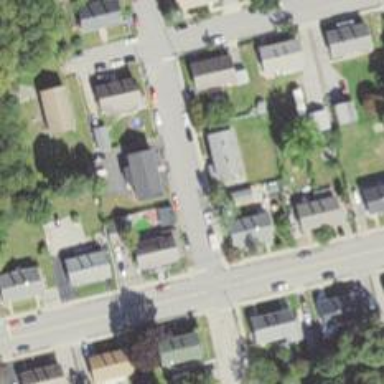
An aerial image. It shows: Residential driveway serving as service road.